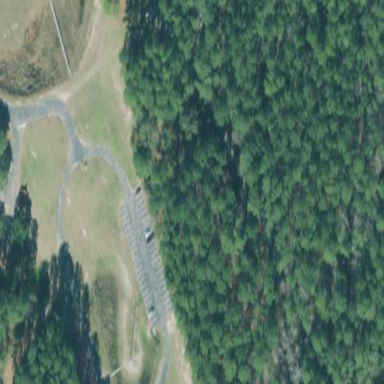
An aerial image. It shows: Evergreen needle-leaved woodland.